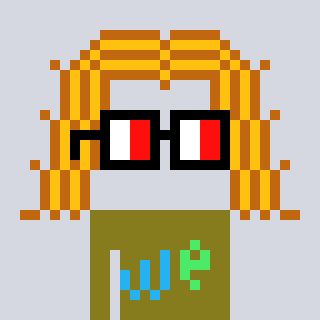
a pixel art character with square glasses with black frames and red eyes, a hair-shaped head and a gunk-colored body on a cool background